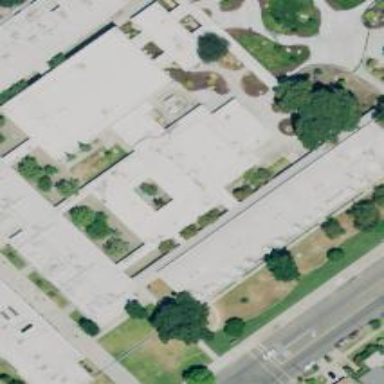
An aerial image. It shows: School building.